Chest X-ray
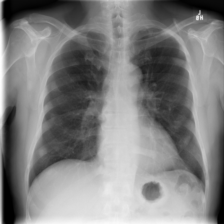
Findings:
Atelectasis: negative
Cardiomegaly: negative
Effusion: negative
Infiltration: positive
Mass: negative
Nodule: negative
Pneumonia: negative
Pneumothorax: negative
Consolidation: negative
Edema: negative
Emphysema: negative
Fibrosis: negative
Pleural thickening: negative
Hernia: negative